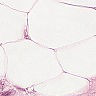
Metastatic tissue present: yes